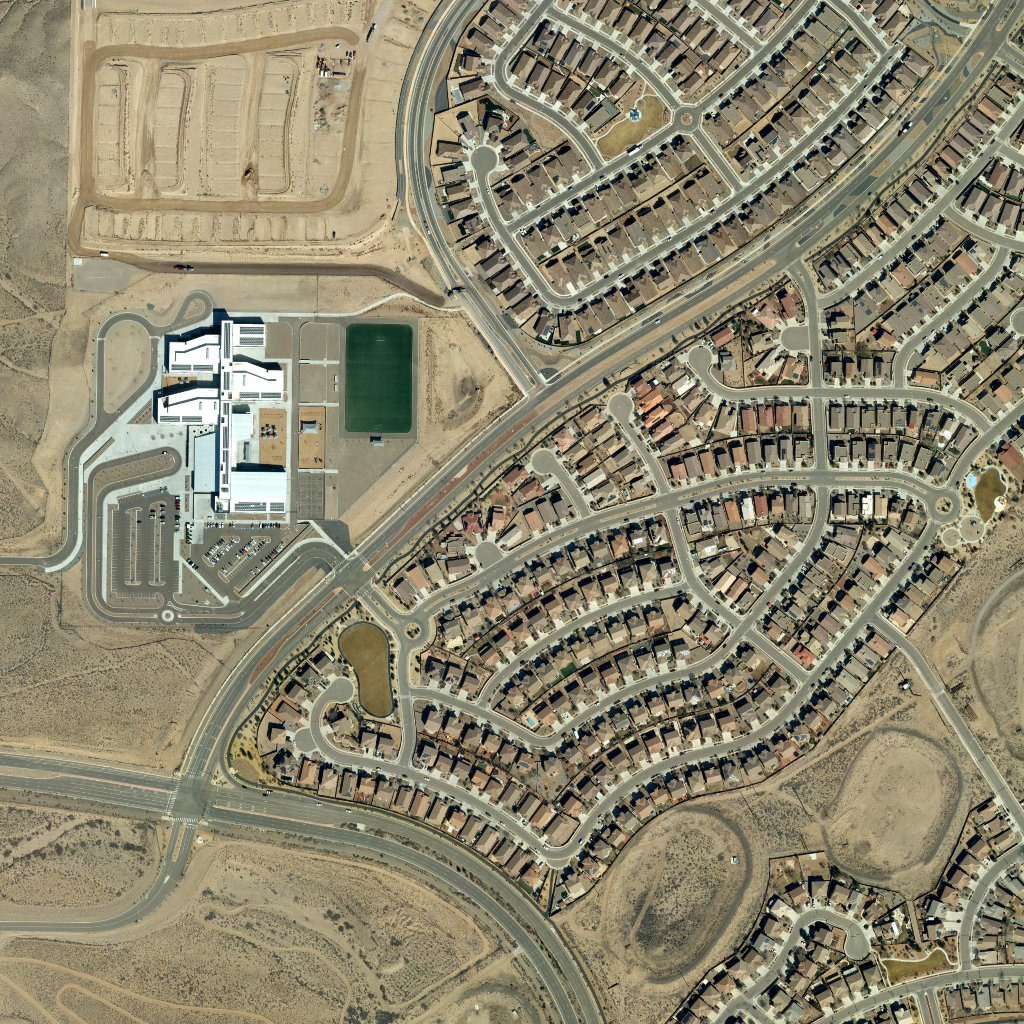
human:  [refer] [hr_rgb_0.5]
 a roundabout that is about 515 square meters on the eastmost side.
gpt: <box>[[90, 47, 93, 50, 0]]</box>